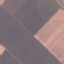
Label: AnnualCrop